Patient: sex F, age 65
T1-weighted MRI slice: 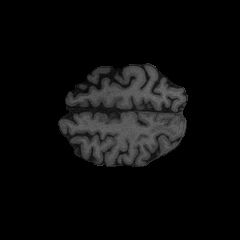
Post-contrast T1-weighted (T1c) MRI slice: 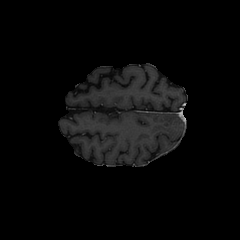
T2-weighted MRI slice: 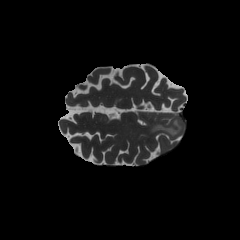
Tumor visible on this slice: yes
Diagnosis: Glioblastoma, IDH-wildtype
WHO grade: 4